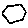
Label: hexagon